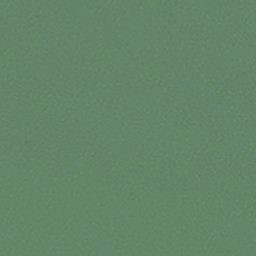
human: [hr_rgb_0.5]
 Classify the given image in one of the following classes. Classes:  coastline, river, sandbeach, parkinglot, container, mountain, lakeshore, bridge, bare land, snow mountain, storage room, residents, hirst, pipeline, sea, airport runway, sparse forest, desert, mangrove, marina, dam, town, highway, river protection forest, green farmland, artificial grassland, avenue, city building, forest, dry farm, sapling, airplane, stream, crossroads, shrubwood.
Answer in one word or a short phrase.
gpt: sea